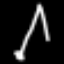
Label: The Eiffel Tower